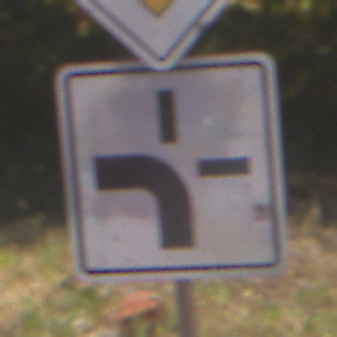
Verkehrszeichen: VerlaufVorfahrtsstrasse1
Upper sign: Vorfahrtsstrasse
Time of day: MorningAfternoon
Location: Outdoor (Nature)
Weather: Clear
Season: Summer
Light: Natural